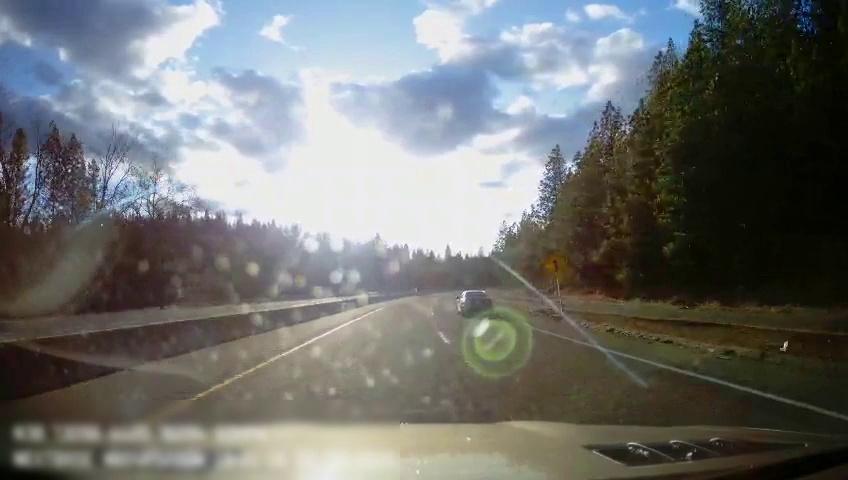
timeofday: Day
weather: Sunny
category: Drivable Space
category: Drivable Space
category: Vehicles | Car
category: Lanes | Alternate Lane
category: Lanes | Current Lane
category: Lanes | Alternate Lane
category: Traffic | Signs